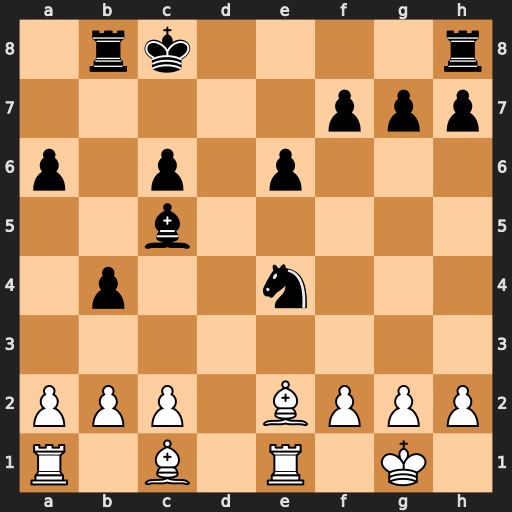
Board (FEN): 1rk4r/5ppp/p1p1p3/2b5/1p2n3/8/PPP1BPPP/R1B1R1K1
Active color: w
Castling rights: -
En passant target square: -
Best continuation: Bxa6+ Kc7 Rxe4